Field crop: tomato
Growth stage: 1
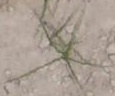
Species: cyperus